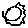
Label: sun